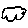
Label: cloud